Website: crate-barrel
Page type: account-selection
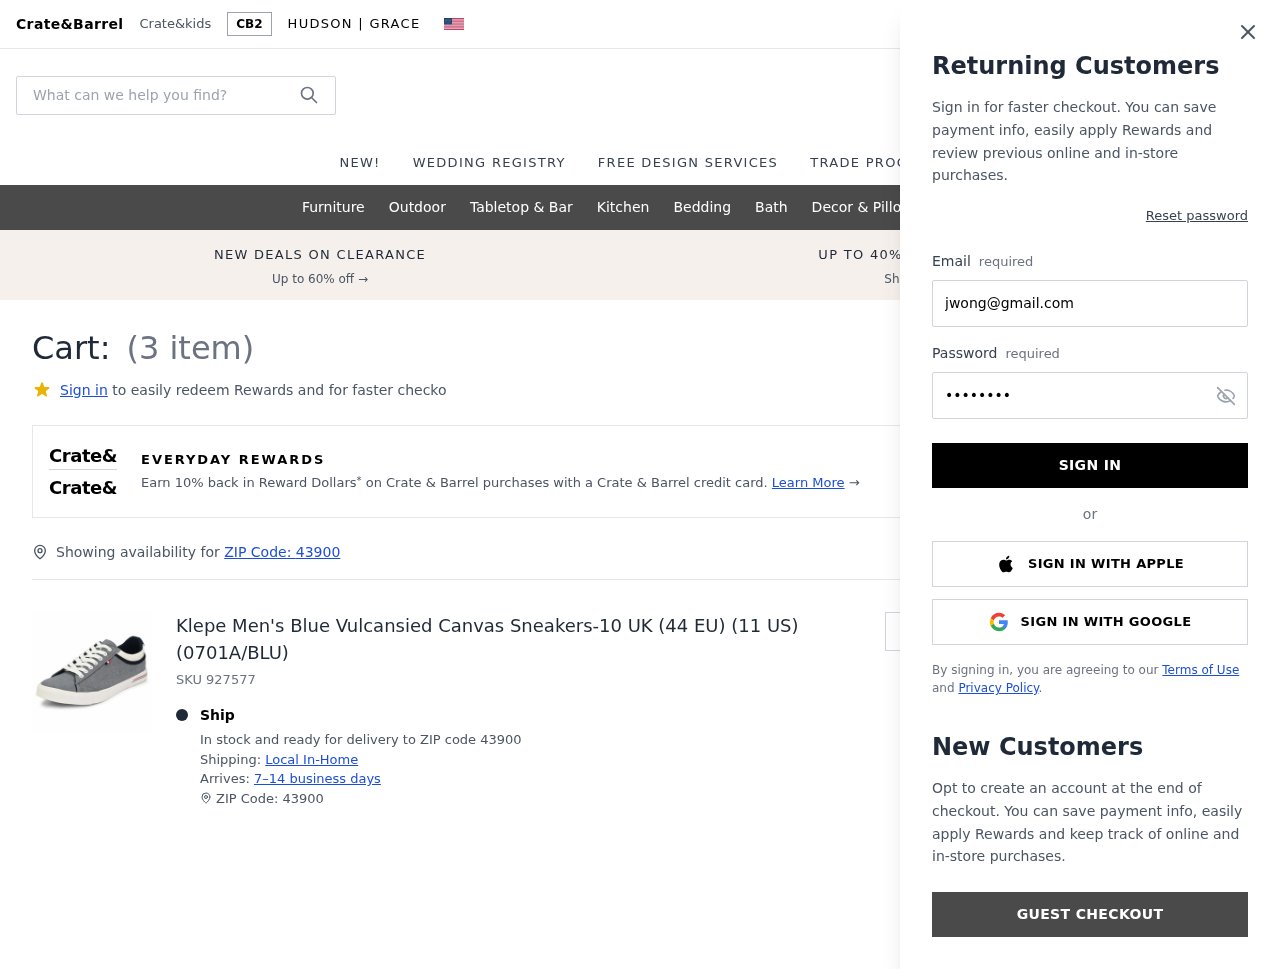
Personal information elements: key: PII_EMAIL
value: jwong@gmail.com
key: PII_POSTCODE
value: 43900
Product elements: key: PRODUCT1_NAME
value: Klepe Men's Blue Vulcansied Canvas Sneakers-10 UK (44 EU) (11 US) (0701A/BLU)
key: PRODUCT1_QUANTITY
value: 3
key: PRODUCT1_SKU
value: SKU 927577
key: PRODUCT1_ORIGINAL_PRICE
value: $69.99
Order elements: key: ORDER_NUM_ITEMS
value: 3
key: ORDER_SUBTOTAL
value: $167.97
Search elements: key: HEADER_SEARCH
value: What can we help you find?